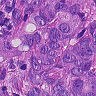
Metastatic tissue present: yes